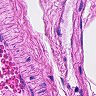
Metastatic tissue present: no